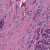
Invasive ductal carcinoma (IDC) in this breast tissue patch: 1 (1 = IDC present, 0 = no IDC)